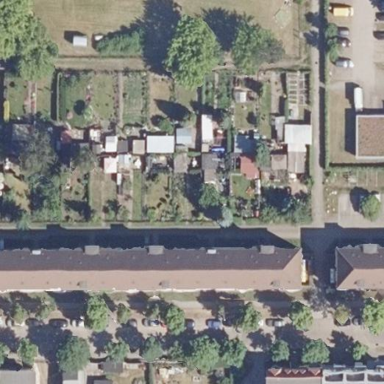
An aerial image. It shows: Allotments area.